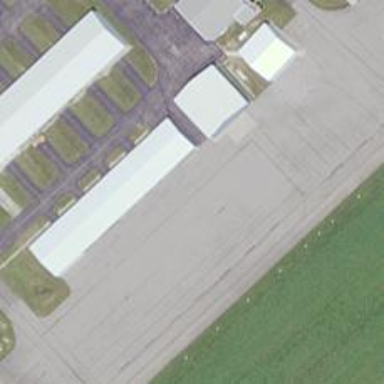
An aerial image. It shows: View of taxiway at the airport.